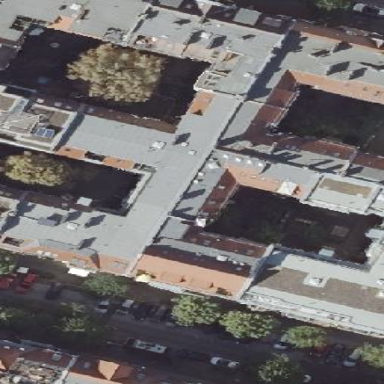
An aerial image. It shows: Residential apartments with distinctive double saltbox roof shape.